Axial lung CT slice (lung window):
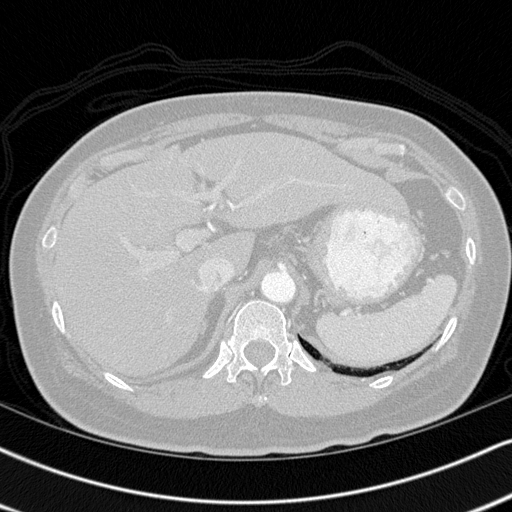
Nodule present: no